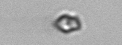
Label: Heterocapsa_rotundata